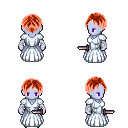
a pixel art fantasy rpg character, female body template, dark elf, purple skin, underdress, gold greaves, red parted hairstyle, white cloth bandages, metal boots, dagger, four views (front, back, left, right), 2x2 character sprite sheet, small pixel art, hard edges, no anti-aliasing